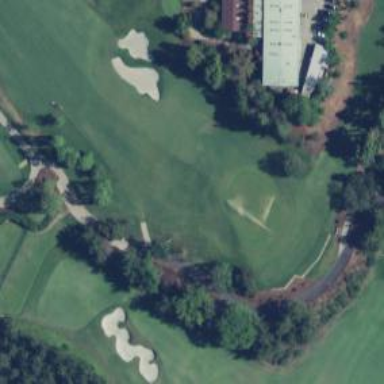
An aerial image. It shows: Path designated for golf carts.